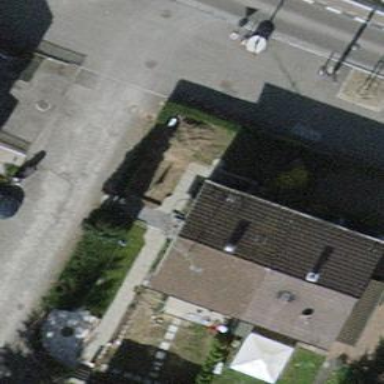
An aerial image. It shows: Semidetached house with gabled roof.